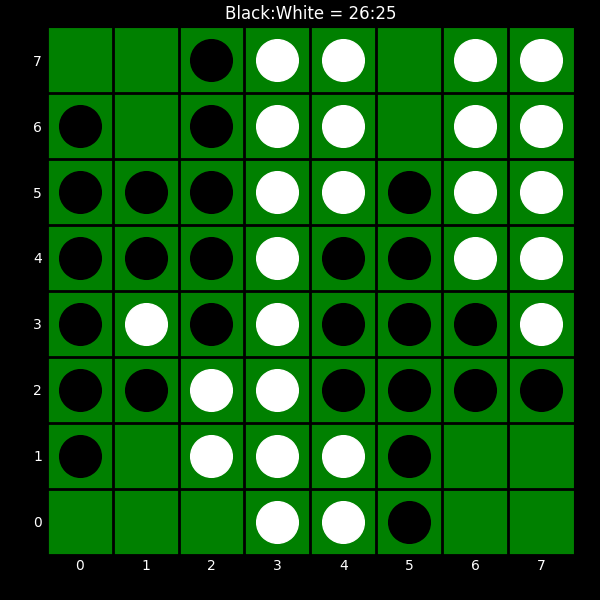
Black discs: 26
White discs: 25